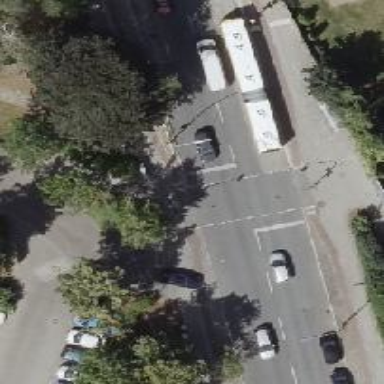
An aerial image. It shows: Pedestrian crossing with traffic signals.